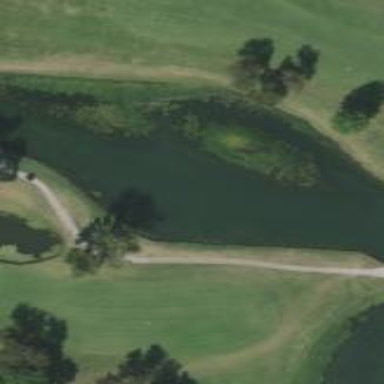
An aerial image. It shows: Scenic view of water hazard on golf course. The natural water feature adds beauty to the landscape.